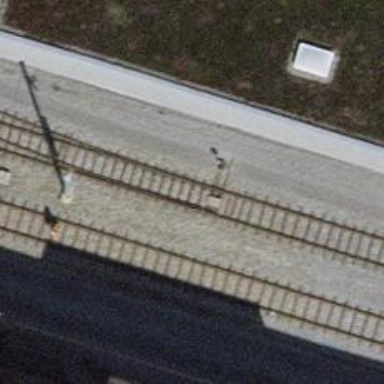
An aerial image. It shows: Railway switch.